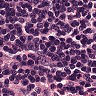
Metastatic tissue present: no